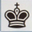
Piece: bK